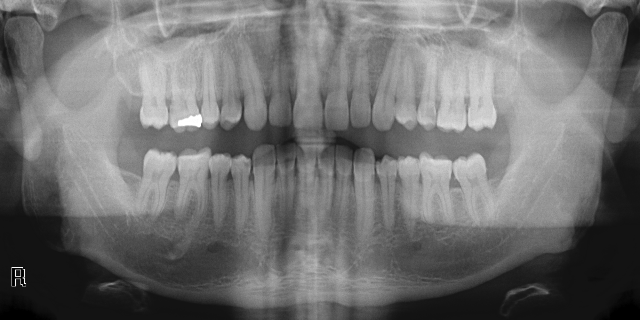
adult